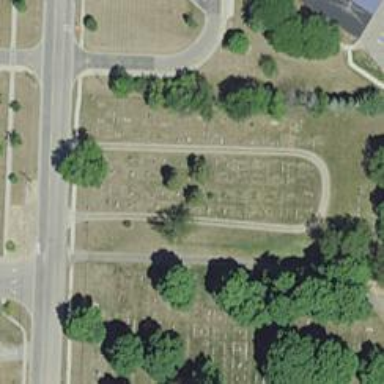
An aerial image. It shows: Cemetery.